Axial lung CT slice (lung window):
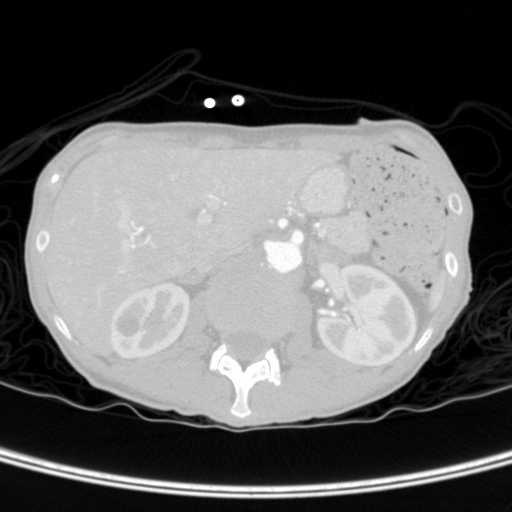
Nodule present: no